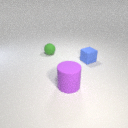
large purple rubber cylinder in front of small green rubber sphere